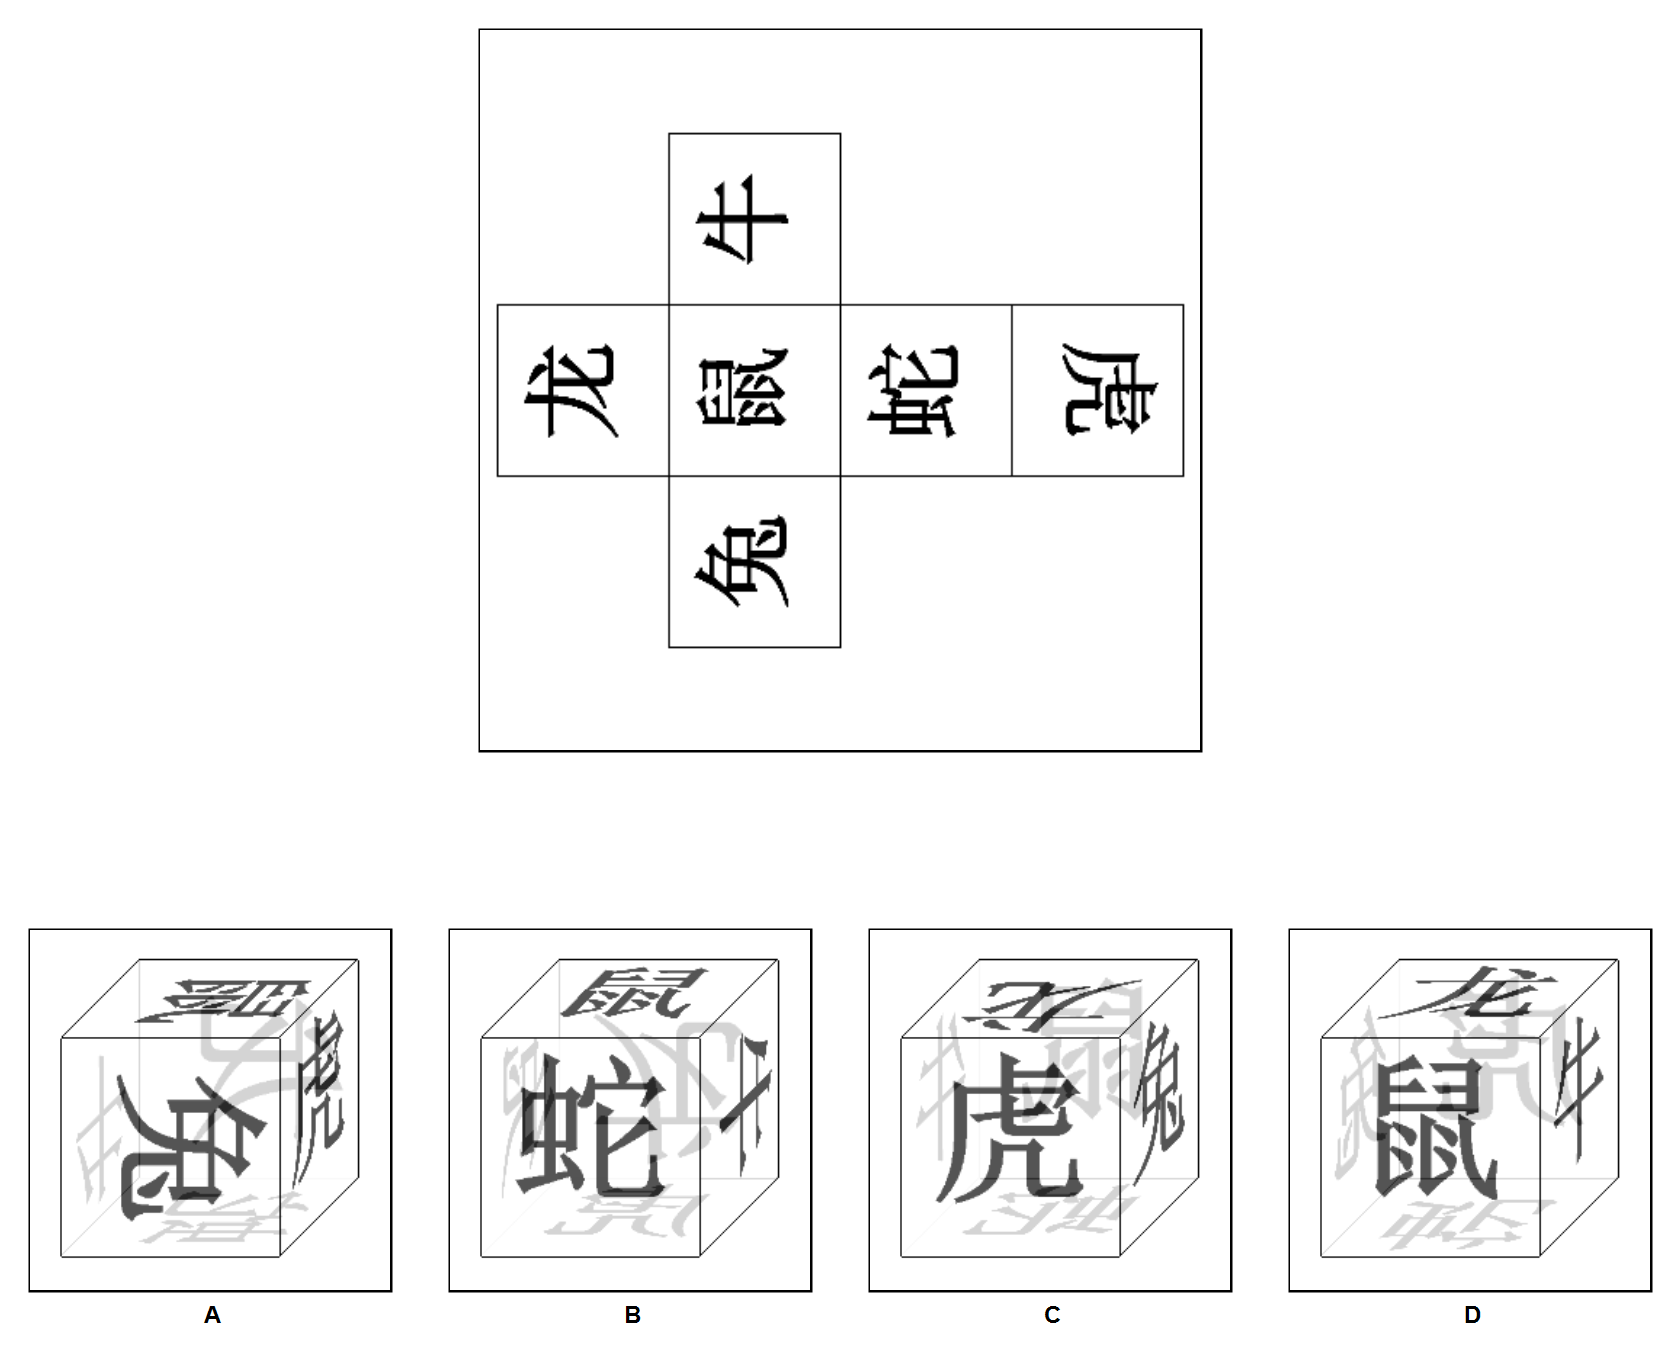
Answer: A